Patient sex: F
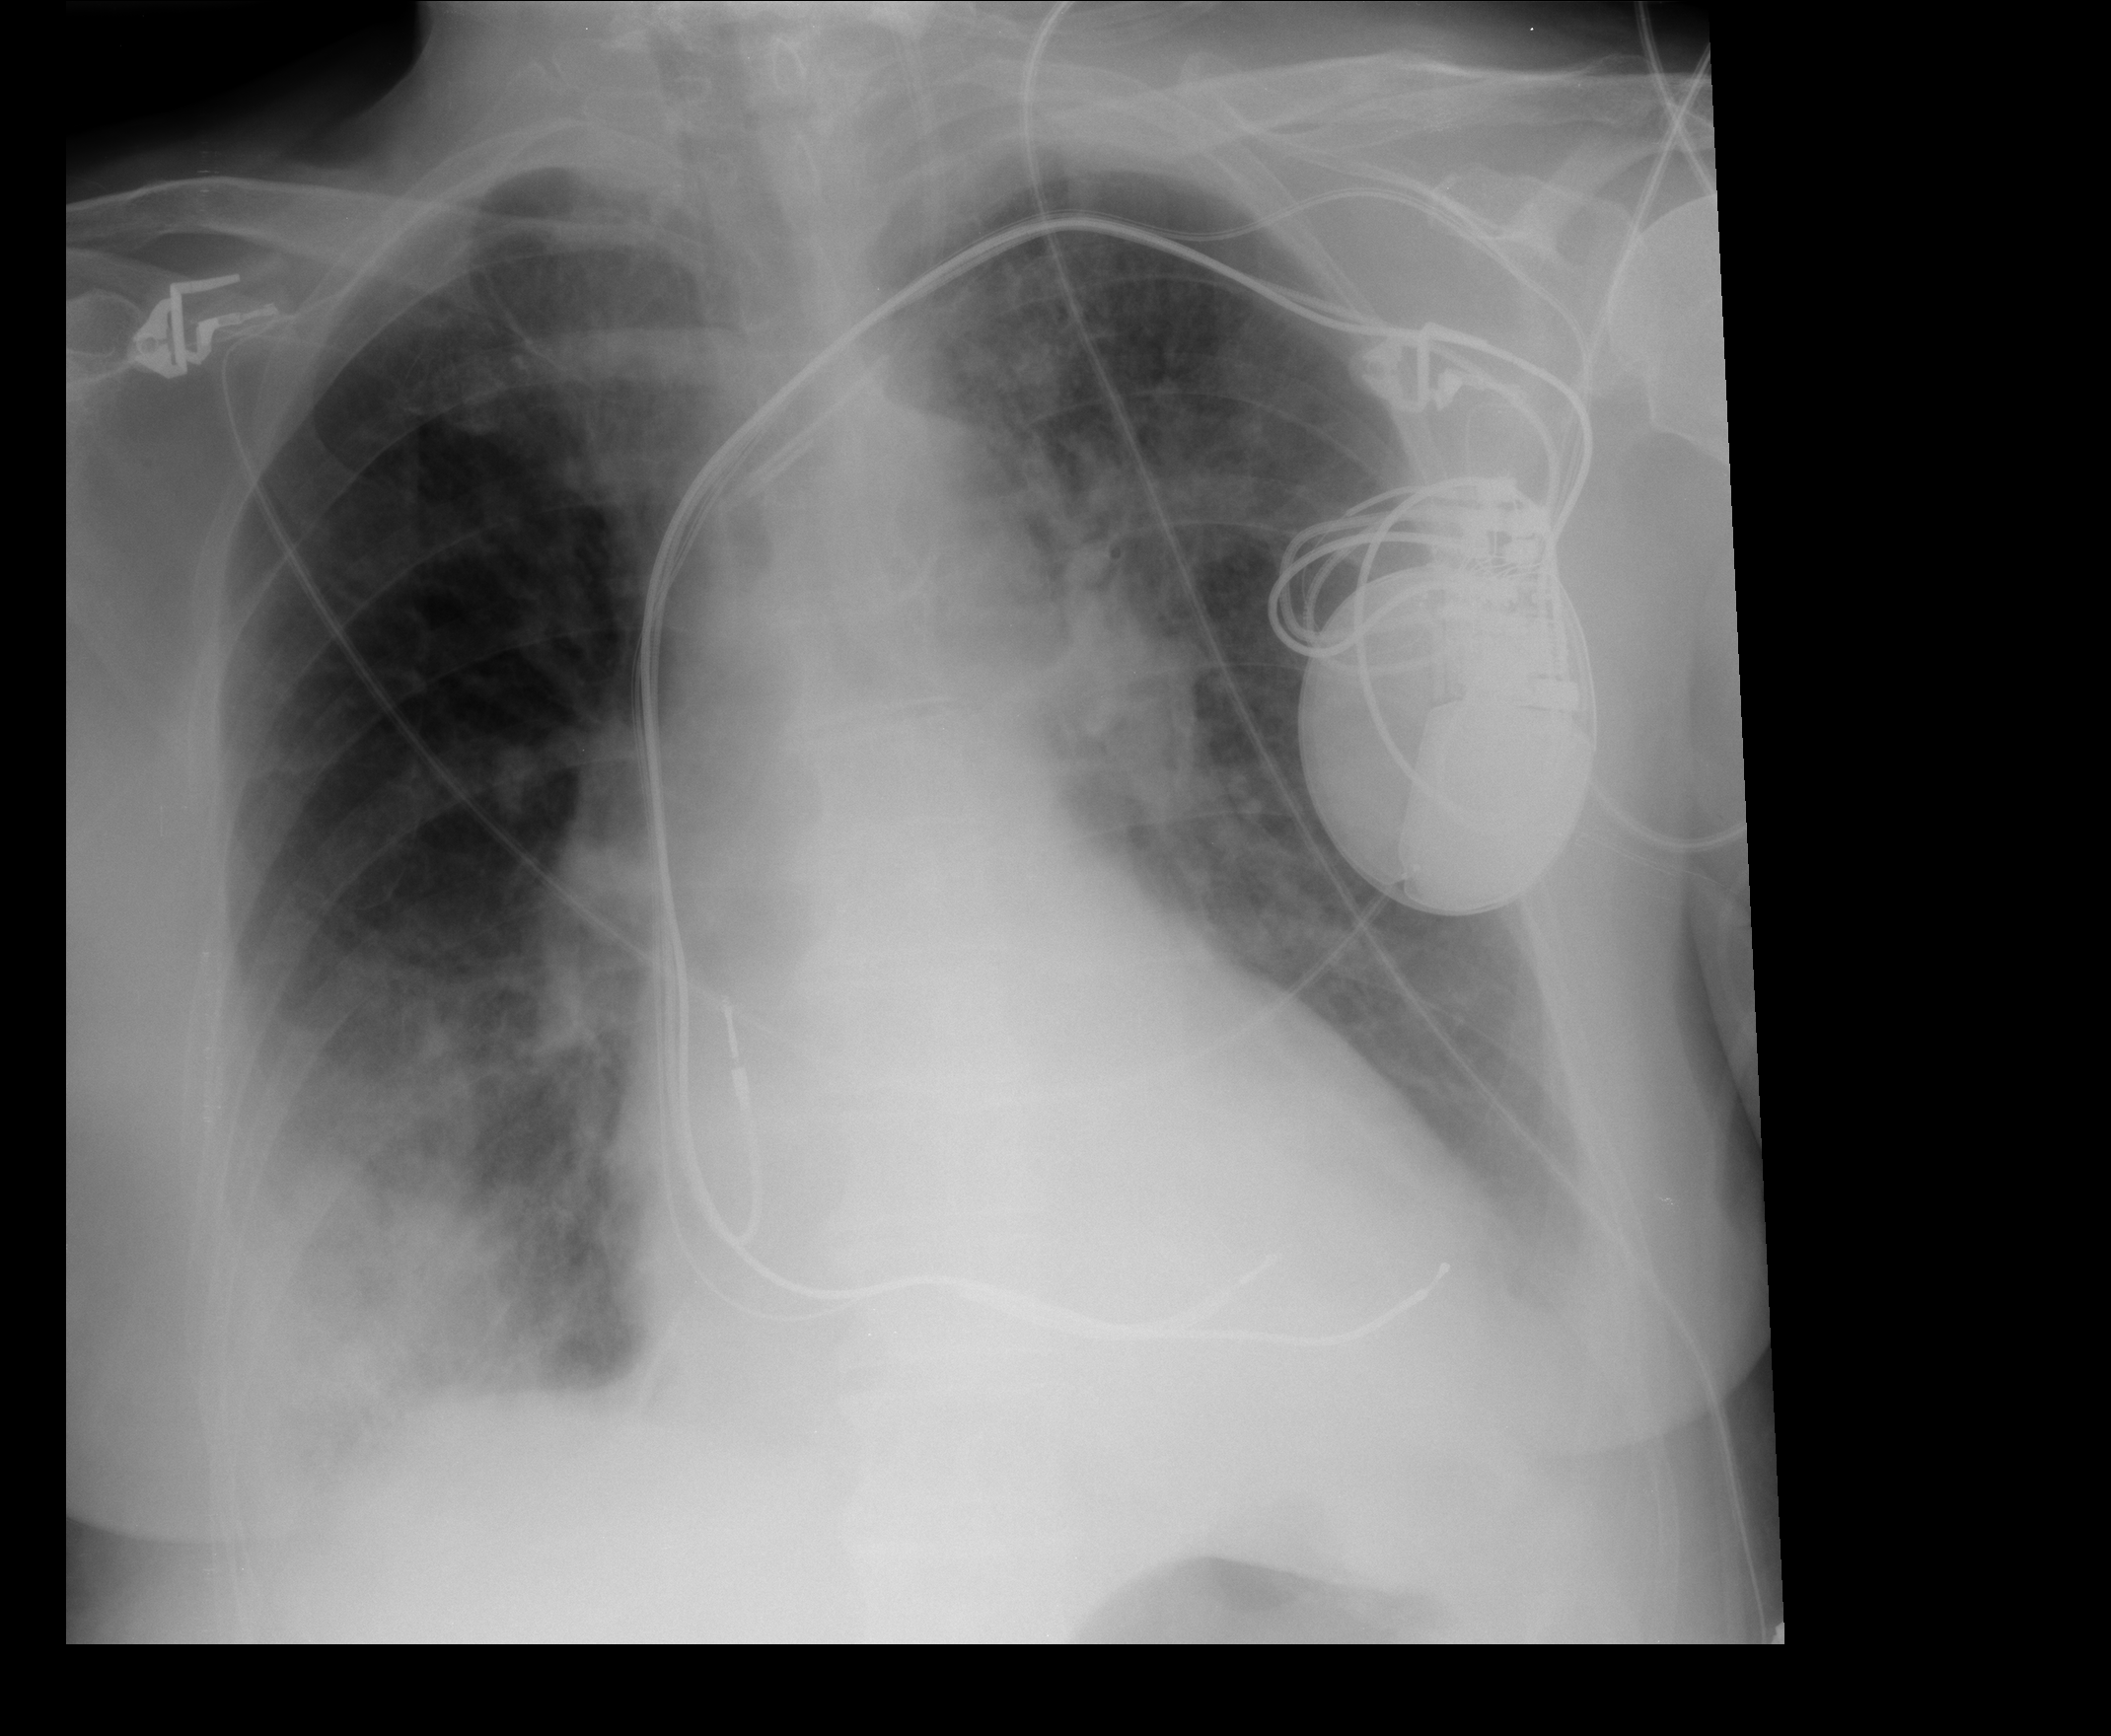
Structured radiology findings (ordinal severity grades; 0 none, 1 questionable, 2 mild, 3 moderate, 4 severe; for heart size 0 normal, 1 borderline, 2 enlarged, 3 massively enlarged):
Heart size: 0
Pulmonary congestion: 2
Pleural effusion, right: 2
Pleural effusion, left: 2
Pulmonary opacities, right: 3
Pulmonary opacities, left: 2
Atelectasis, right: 2
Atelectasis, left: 2